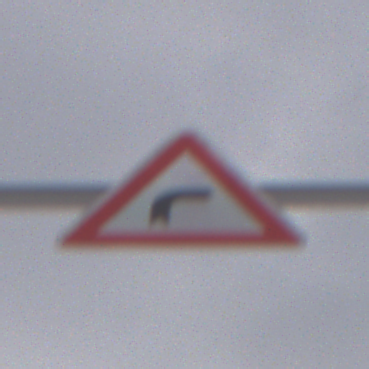
Verkehrszeichen: KurveRechts
Umgebung: Outdoor, Nature
Tageszeit: MorningAfternoon
Wetter: PartlyCloudy
Licht: Natural
Jahreszeit: Winter
Kontrast: HighContrast